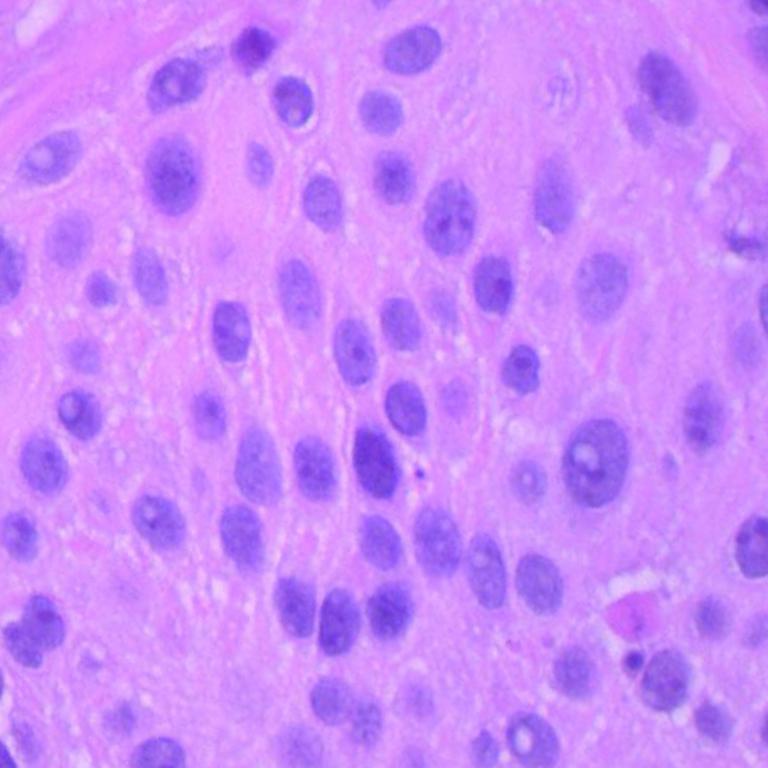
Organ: lung
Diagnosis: squamous carcinomas